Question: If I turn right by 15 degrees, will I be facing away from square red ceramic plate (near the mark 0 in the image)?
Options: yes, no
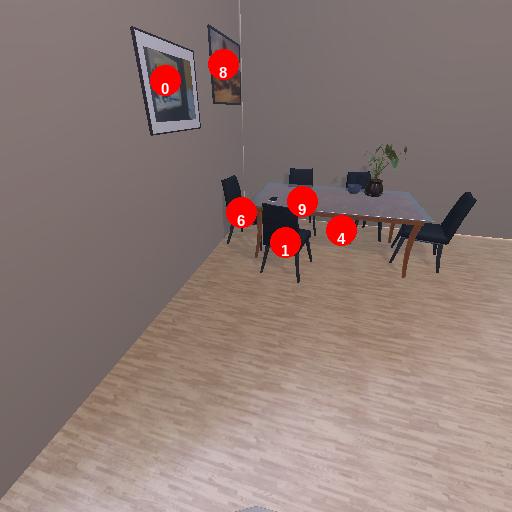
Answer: yes